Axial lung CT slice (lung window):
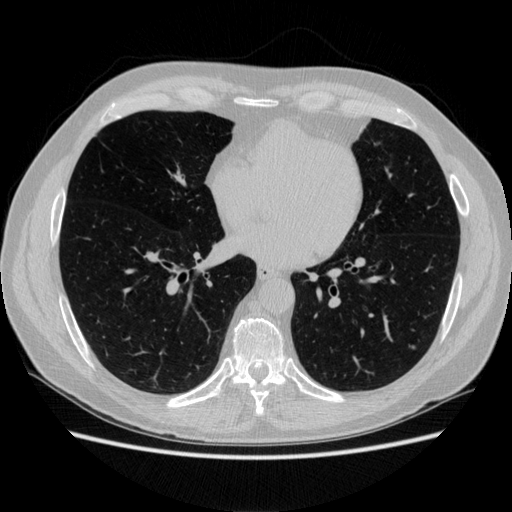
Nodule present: yes
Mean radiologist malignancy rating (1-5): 2.667